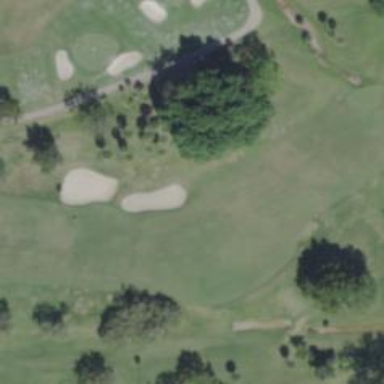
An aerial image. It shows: View of golf hole.